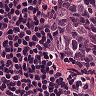
Metastatic tissue present: no